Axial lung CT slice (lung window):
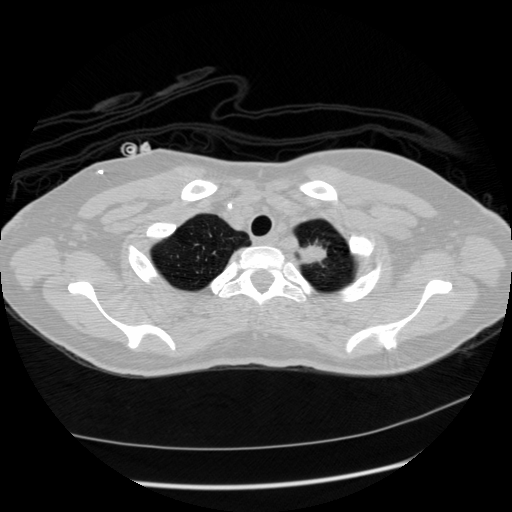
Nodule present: yes
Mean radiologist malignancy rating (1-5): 4.25